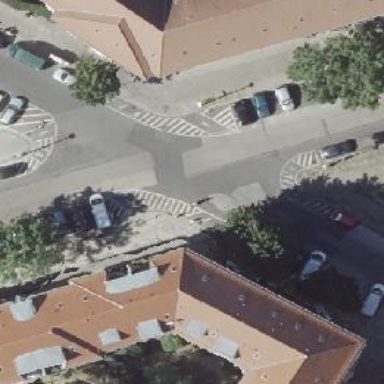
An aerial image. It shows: Unmarked road crossing.